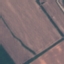
Label: AnnualCrop